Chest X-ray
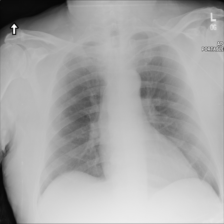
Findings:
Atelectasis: negative
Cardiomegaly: negative
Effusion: negative
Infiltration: negative
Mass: negative
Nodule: negative
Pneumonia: negative
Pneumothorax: negative
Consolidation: negative
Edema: negative
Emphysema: negative
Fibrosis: negative
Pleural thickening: negative
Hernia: negative